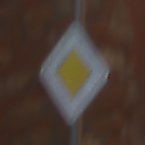
Verkehrszeichen: Vorfahrtsstrasse
Umgebung: Outdoor, Urban
Tageszeit: MorningAfternoon
Wetter: Clear
Licht: Natural
Jahreszeit: NotSpecified
Kontrast: MediumContrast